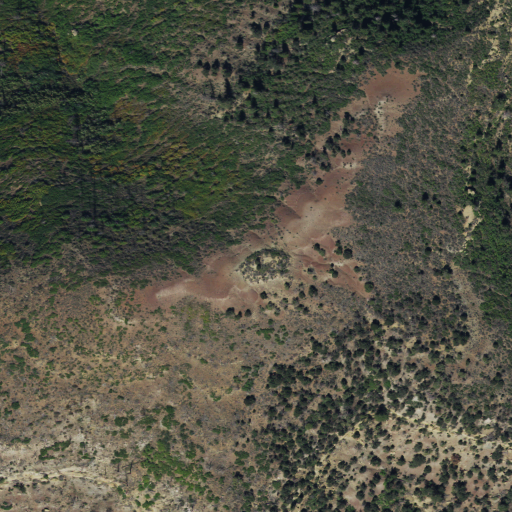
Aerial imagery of mountain in Utah named Cottonwood Point containing evergreen forest, shrub, and deciduous forest